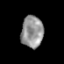
Tissue: prostate
Cell type: T cells
Senescence score: 0.3592
Nuclear area (px): 687
Mean DAPI intensity: 147.229